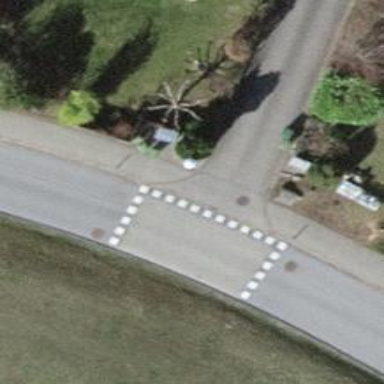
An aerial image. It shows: Traffic calming table.